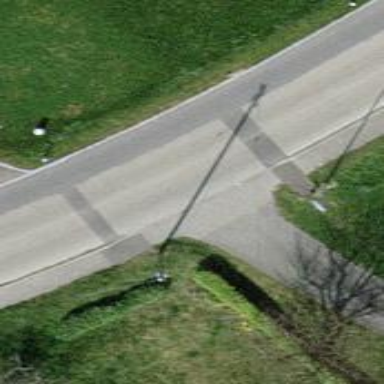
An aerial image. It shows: Road with sidewalk available for pedestrians.